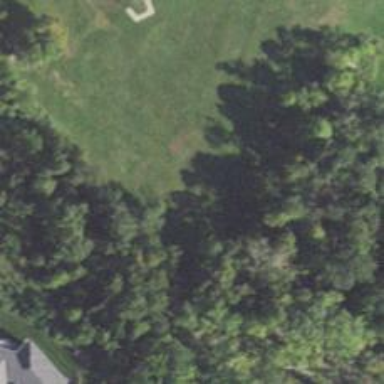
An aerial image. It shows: Hole used for both golf and disc golf.